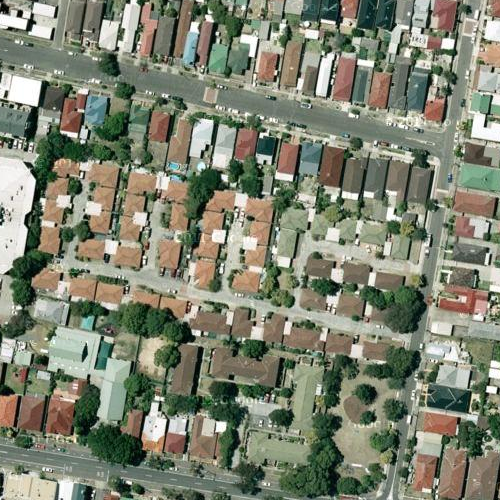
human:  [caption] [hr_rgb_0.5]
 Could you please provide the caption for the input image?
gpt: A residential area with houses arranged in lines and some straight roads go through this area .

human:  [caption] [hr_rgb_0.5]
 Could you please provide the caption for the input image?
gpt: Many houses arranged in lines while many plants on the roadside .

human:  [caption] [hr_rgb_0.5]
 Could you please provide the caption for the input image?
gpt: A town with many houses arranged in lines while some straight roads go through this area .

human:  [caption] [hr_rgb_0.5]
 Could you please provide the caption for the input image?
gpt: Lots of houses with red and orange roofs arranged in lines .

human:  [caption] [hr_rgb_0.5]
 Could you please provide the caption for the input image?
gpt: A residential area with houses arranged in lines and separated by some straight roads .